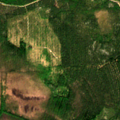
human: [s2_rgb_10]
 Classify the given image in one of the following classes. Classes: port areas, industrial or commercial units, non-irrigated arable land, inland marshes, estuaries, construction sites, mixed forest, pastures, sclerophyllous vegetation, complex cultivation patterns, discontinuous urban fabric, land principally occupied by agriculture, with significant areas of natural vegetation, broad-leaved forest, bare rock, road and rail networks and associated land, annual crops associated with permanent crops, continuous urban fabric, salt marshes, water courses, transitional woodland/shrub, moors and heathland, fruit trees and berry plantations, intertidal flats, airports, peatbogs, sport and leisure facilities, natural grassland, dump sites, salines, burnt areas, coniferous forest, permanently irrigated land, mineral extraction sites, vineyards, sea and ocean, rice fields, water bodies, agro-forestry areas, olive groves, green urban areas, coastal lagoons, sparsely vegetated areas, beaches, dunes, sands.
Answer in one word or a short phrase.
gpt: coniferous forest, mixed forest, transitional woodland/shrub